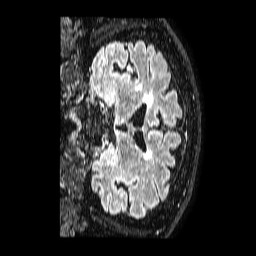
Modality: FLAIR
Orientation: coronal
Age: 61
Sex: male
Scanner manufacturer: philips
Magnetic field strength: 1.5 T
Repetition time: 4.8 s
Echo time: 0.3 s